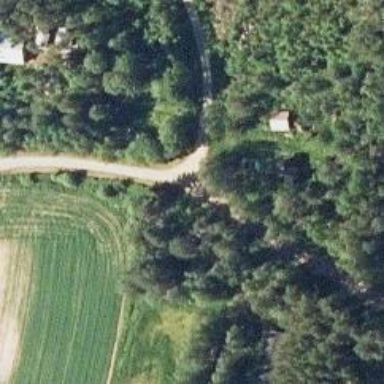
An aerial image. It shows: Unclassified road.